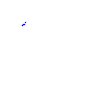
Particle: proton